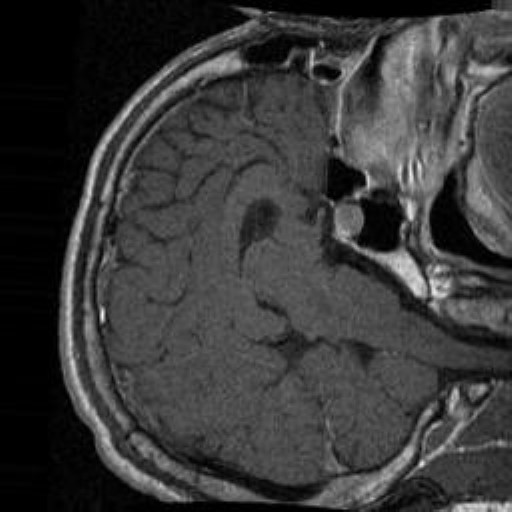
Label: brain_tumor